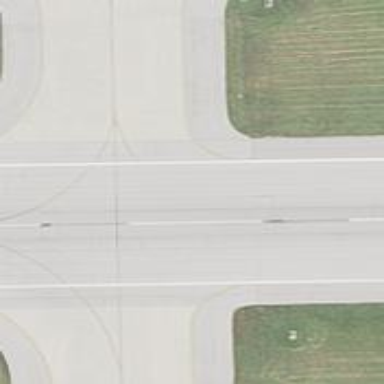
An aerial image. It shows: View of taxiway at the airport.